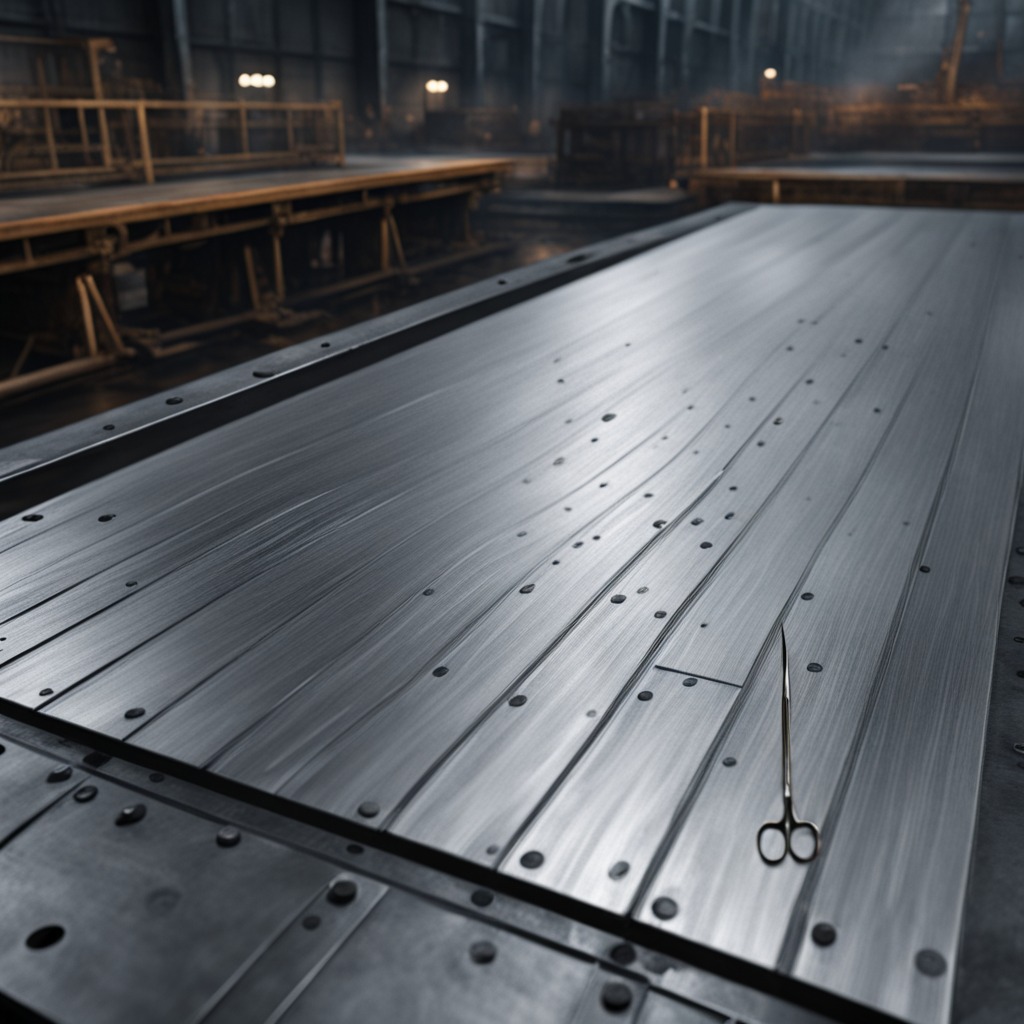
A scissor is lying on the cold steel table in a mining workshop.